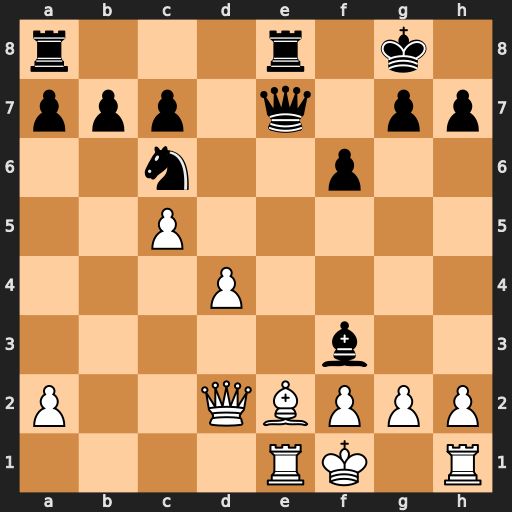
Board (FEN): r3r1k1/ppp1q1pp/2n2p2/2P5/3P4/5b2/P2QBPPP/4RK1R
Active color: w
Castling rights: -
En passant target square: -
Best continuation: Bc4+ Kh8 Rxe7